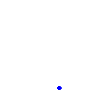
Particle: kaon